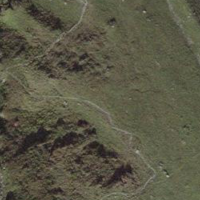
EUNIS habitat code: 23
Species observed at this site:
Aglais urticae
Anthus spinoletta